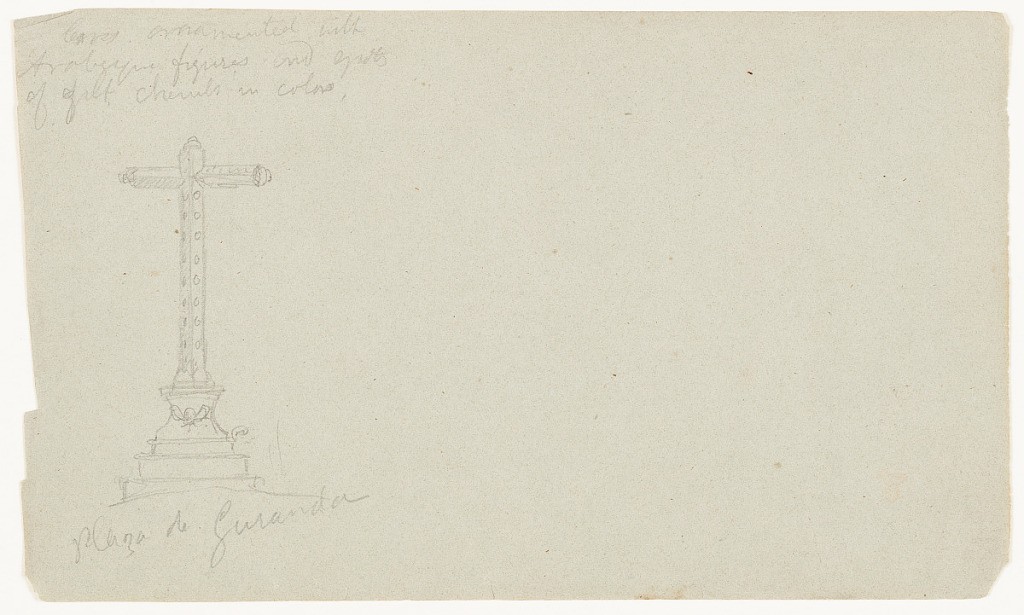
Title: Cross in the Plaza de Guaranda, Ecuador
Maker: Frederic Edwin Church, American, 1826–1900
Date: June 1857
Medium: Graphite on gray-green wove paper
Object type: Drawing
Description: Field study of a monumental and lavishly decorated cross in the main plaza of the city of Guaranda, Ecuador. Visible at left, the cross stands on a stone base.